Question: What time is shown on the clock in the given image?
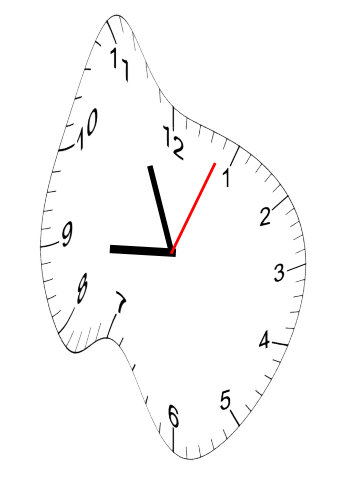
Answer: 08:56:04